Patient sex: F
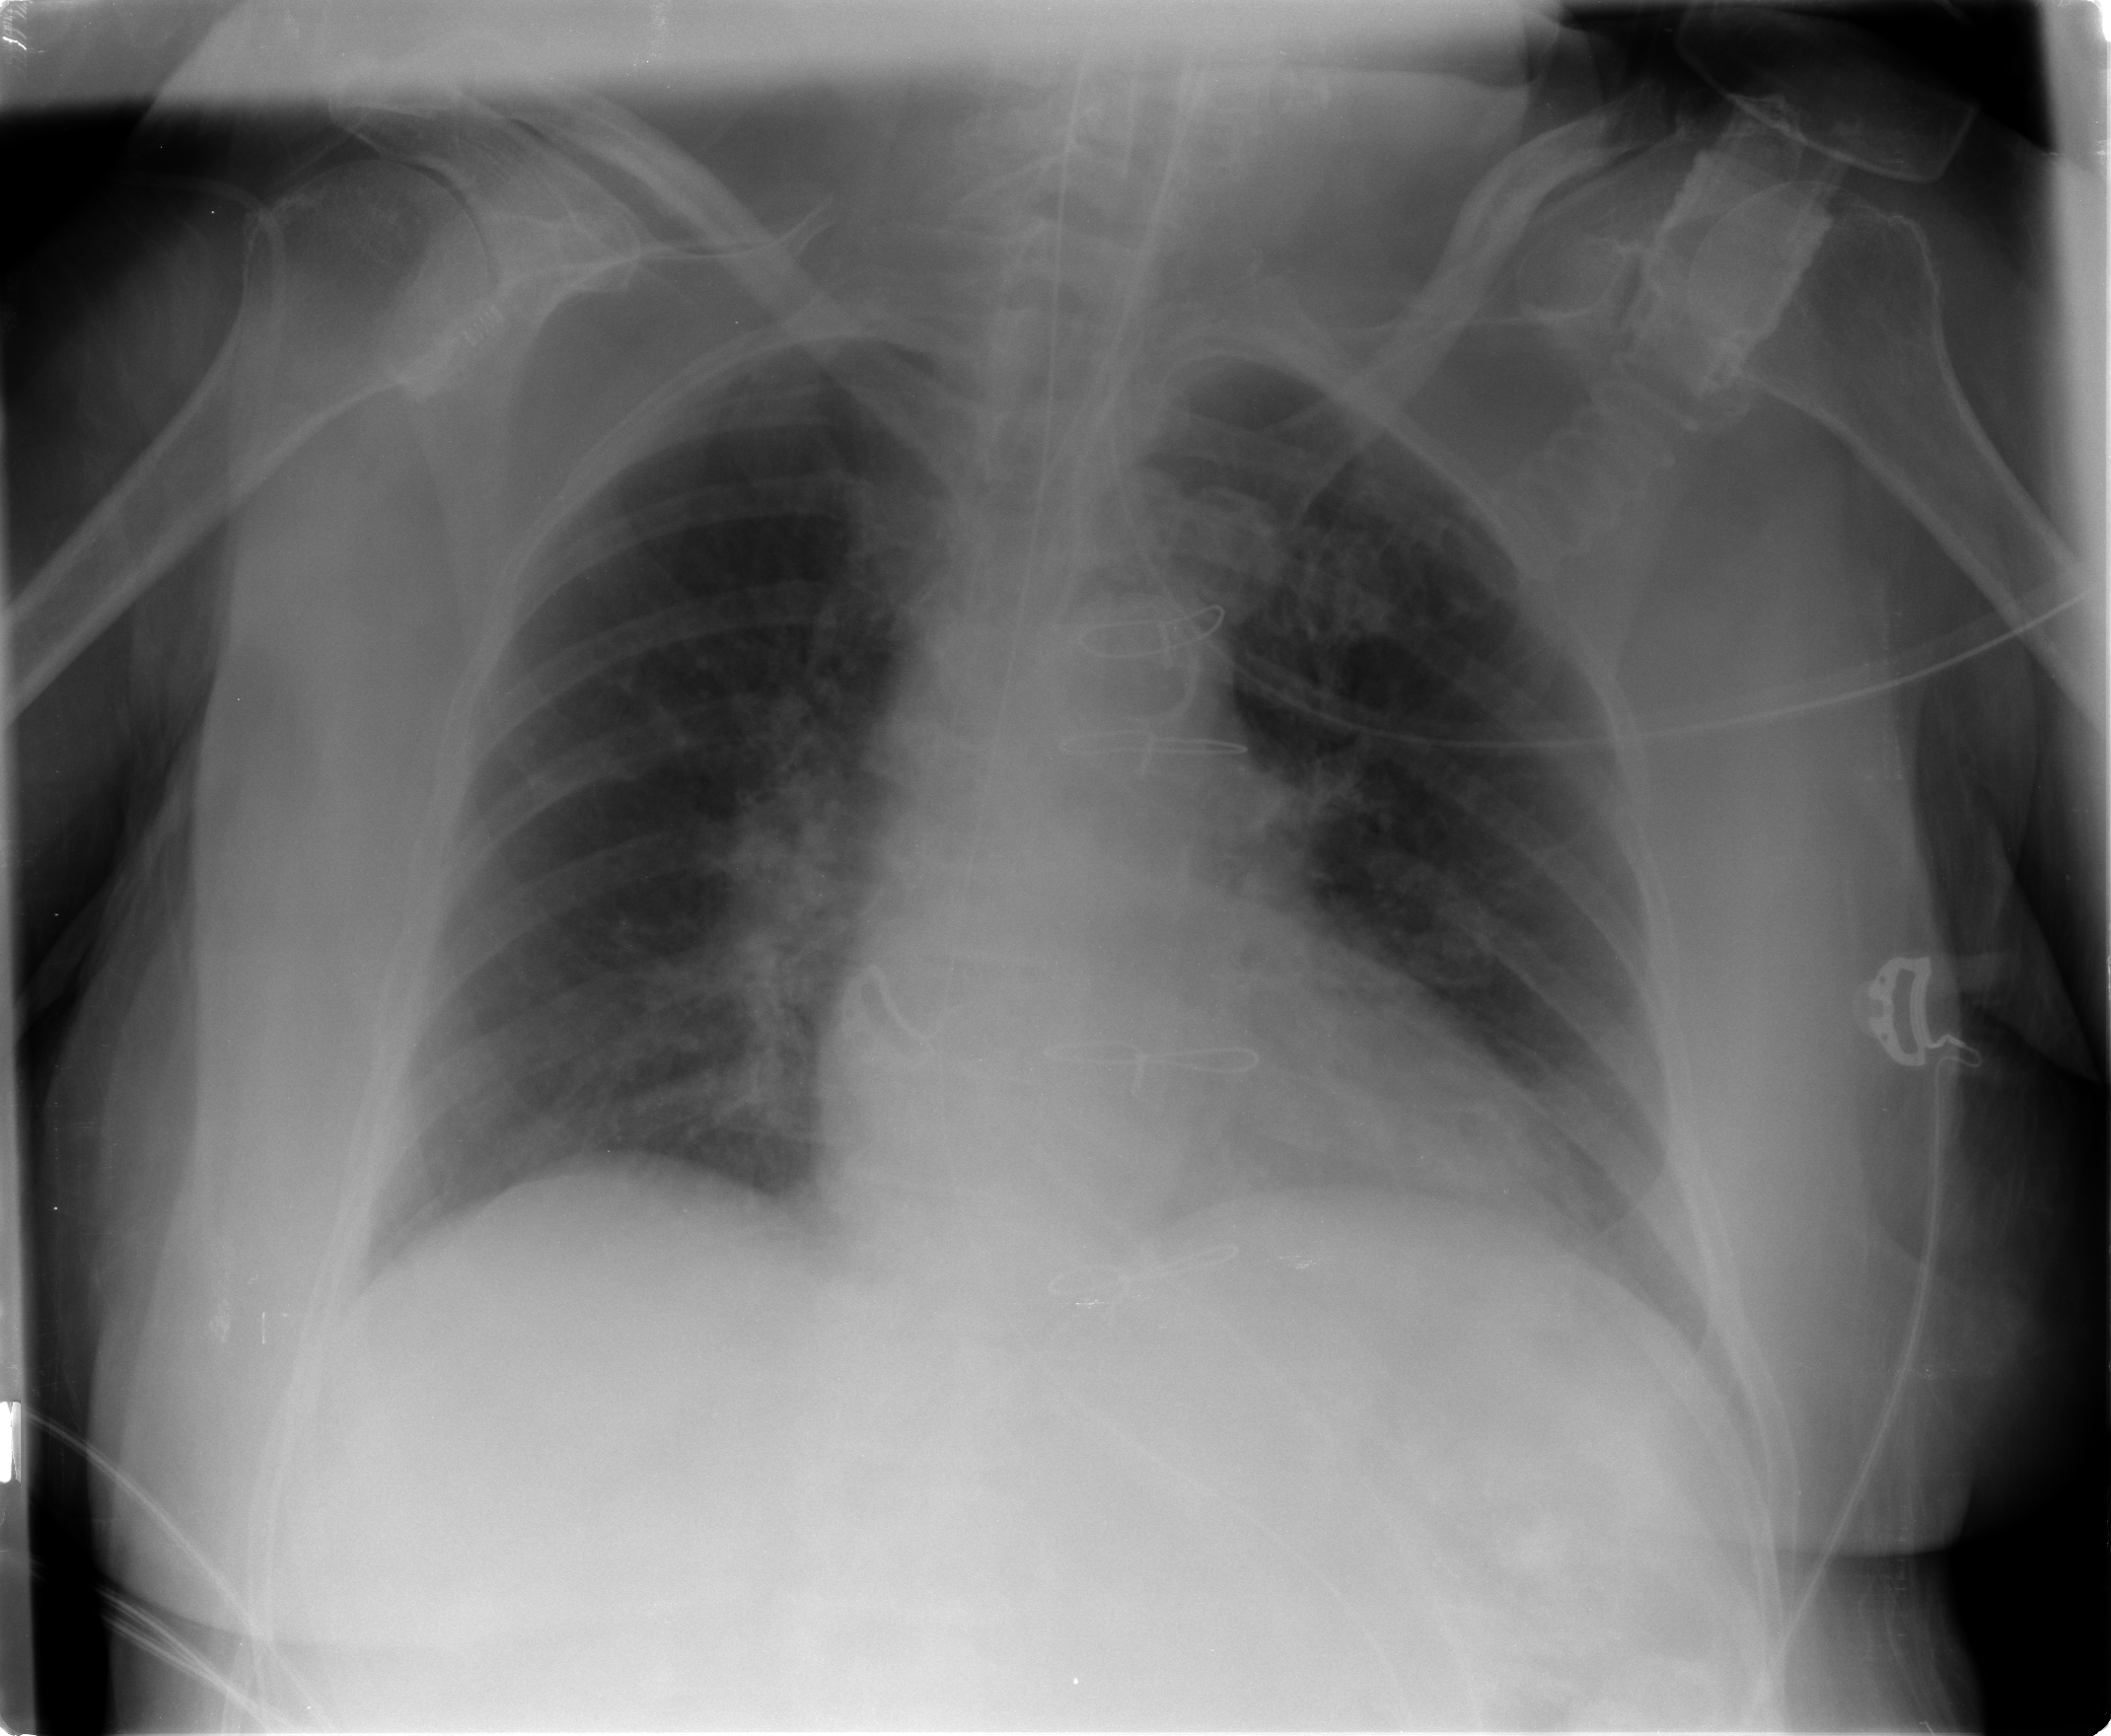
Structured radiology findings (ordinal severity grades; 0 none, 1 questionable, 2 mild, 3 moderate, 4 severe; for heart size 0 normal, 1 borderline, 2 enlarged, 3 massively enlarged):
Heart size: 0
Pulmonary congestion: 1
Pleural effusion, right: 0
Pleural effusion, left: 0
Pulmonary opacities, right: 0
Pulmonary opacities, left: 0
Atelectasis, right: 0
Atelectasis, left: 0